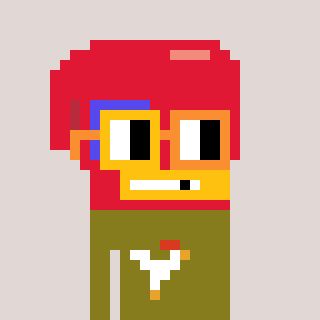
a pixel art character with square yellow and orange glasses, a boxing glove-shaped head and a gunk-colored body on a warm background